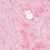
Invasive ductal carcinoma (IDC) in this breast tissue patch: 0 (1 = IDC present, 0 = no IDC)